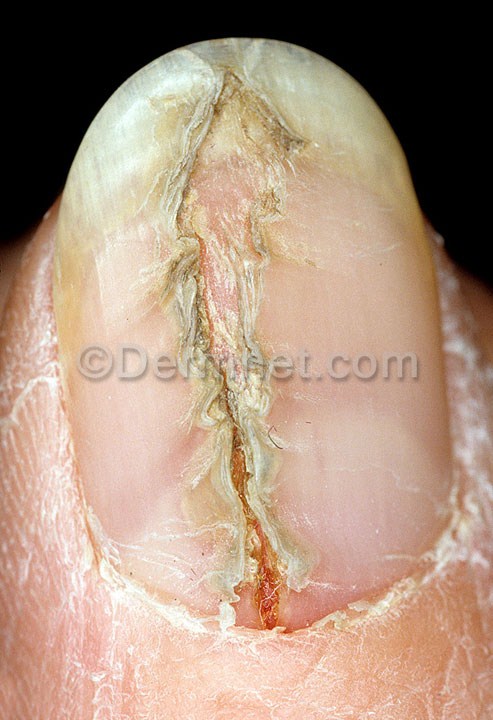
Disease: Nail Fungus and other Nail Disease